Question: I'm facing this alleged Kendo UI treeview bug in the Angular version. It's specific to the k-template option.
The bug shows up on their online demo - <URL>
Just expand Item 2, and suddenly the text becomes '{{dataItem.text}}'.
Here's the html I'm using on my page:
'''
<div id="treeview" kendo-tree-view="nav.treeview"
k-options="nav.treeOptions"
k-data-source="nav.reportsTreeDataSource"
k-on-change="nav.onTreeSelect(dataItem)">
<span k-template>
<span data-toggle-tree-icons></span>
</span>
</div>
'''

Has anyone comes across this, or found an updated Kendo lib ?
thanks,
Bob
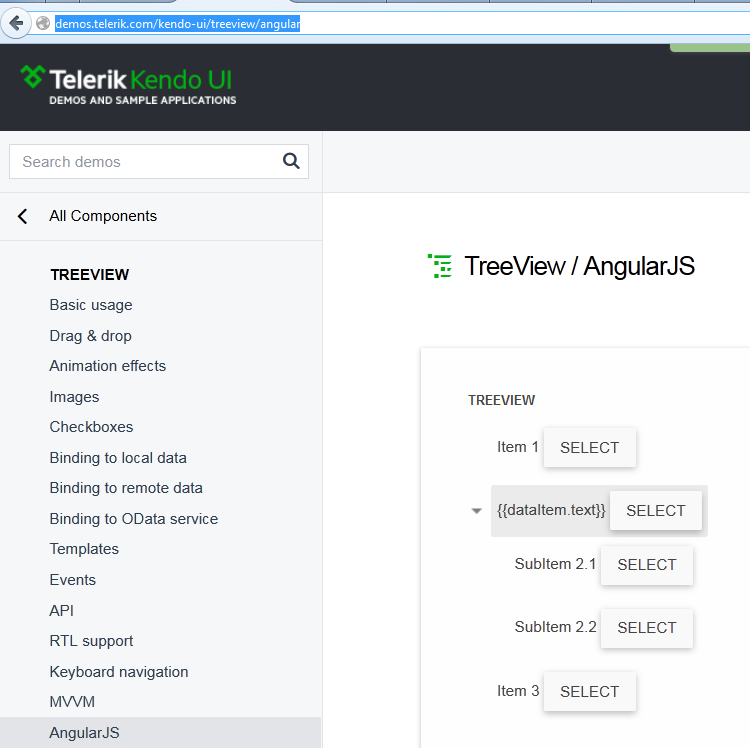
Answer: The k-template issue has been rectified in the last Kendo UI release, .1328.
This demo here a still a version behind however - <URL> .